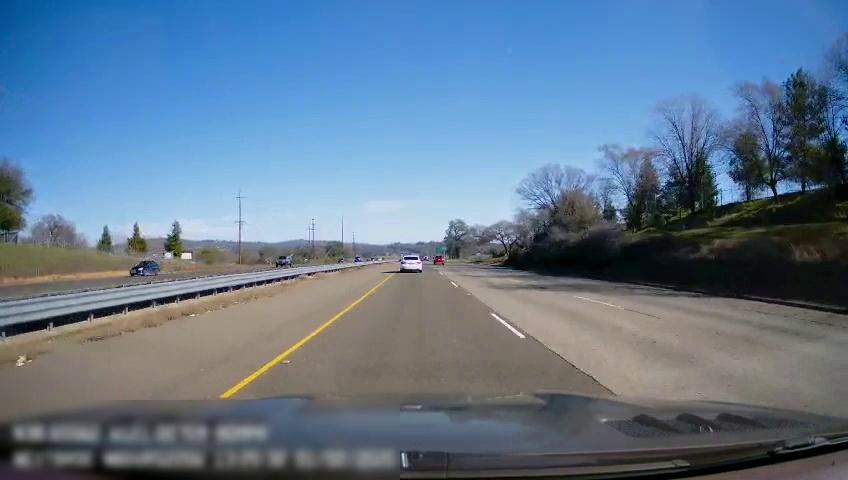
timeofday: Day
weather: Sunny
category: Drivable Space
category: Drivable Space
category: Vehicles | Car
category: Vehicles | Car
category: Vehicles | SUV
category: Vehicles | SUV
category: Lanes | Current Lane
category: Lanes | Current Lane
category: Lanes | Alternate Lane
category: Traffic | Signs